Interaction volume radius: 5 \u00c5
Interaction volume height: 15 \u00c5
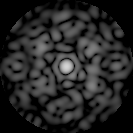
Disorder parameter: 0.714